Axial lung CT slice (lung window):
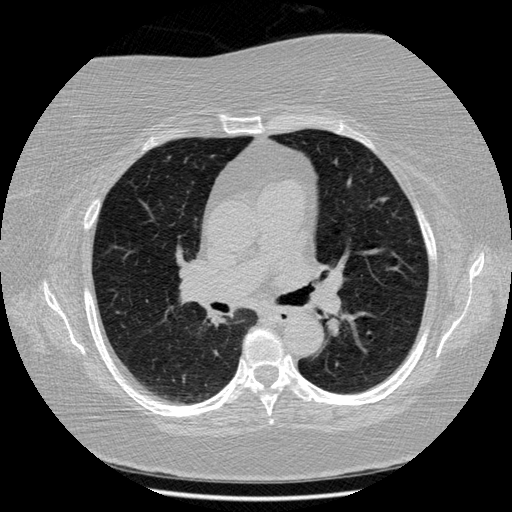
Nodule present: no